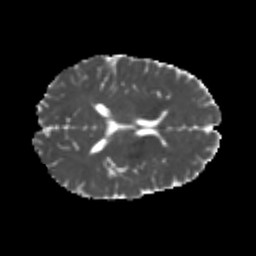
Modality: MD
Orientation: axial
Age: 20
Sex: female
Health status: healthy
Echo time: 0.074 s